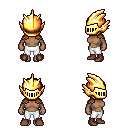
a pixel art fantasy rpg character, female body template, human, dark skin, leather shoulder armor, white pants, ruby red plain hairstyle, gold helm, brown shoes, four views (front, back, left, right), 2x2 character sprite sheet, small pixel art, hard edges, no anti-aliasing